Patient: sex M, age 64
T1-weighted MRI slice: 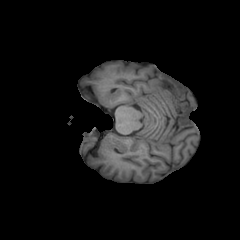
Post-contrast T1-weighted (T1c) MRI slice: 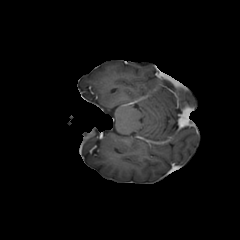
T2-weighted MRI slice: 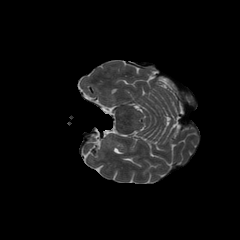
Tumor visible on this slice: no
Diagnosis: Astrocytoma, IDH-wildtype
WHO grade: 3